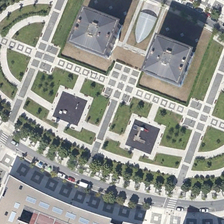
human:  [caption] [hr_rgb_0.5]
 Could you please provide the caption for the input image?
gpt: the oval square which is surrounded by trees contains two buildings with black roof .

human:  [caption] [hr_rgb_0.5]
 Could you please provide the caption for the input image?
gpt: two large buildings stand in the middle of this esthetic square where several trees are scattered on the lawns .

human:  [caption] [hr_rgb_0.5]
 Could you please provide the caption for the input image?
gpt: there are two buildings on the oval shaped square .

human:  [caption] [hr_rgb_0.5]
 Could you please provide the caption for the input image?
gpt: two buildings are standing in the middle of a square with trees  scattered around on the lawns .

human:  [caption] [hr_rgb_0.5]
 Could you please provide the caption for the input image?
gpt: an oval square with several buildings in it is surrounded by green trees .